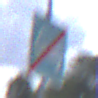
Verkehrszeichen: EndeKraftfahrstrasse
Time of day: Midday
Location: Outdoor (Nature)
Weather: PartlyCloudy
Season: NotSpecified
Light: Natural